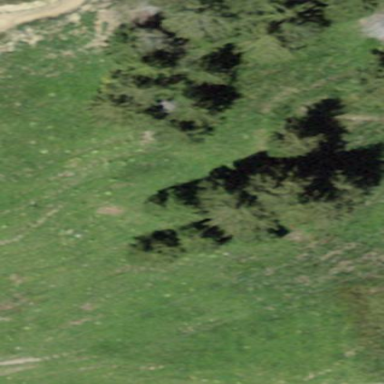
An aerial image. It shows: Forest area.